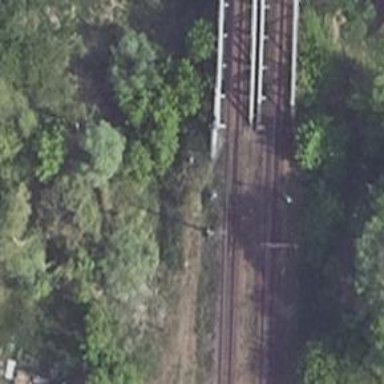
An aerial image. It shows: Bridge with electrified railway tracks featuring contact line.